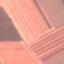
Land use / land cover: AnnualCrop